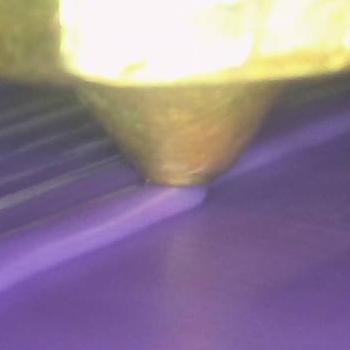
Flow rate: 208%